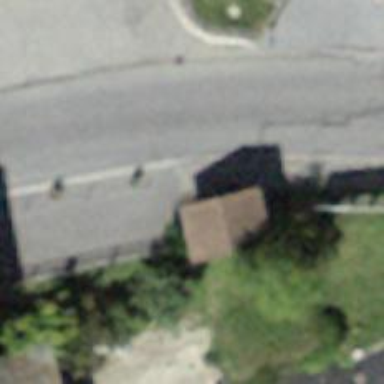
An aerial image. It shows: Post box.